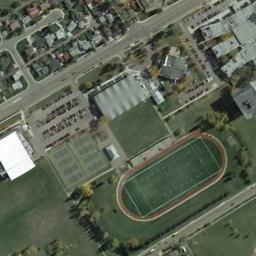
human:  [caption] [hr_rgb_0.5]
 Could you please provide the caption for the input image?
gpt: The track and field are built on the lawn, Next to the residential area .

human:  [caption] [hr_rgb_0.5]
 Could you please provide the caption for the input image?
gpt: There are many buildings next to the ground track field .

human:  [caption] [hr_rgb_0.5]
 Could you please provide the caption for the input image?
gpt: The ground track field with a gridiron is next to a other sports area and some houses arranged neatly .

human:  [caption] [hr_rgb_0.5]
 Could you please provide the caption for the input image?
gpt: There is a straight road beside the track and field .

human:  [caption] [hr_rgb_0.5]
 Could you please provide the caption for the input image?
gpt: There are some gray buildings and a parking lot beside the ground track field .